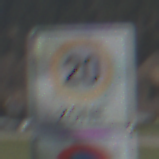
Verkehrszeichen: BeginnZone20
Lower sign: BeginnEingeschraenktesHalteverbotZone
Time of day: MorningAfternoon
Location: Outdoor (Nature)
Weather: PartlyCloudy
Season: NotSpecified
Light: Natural